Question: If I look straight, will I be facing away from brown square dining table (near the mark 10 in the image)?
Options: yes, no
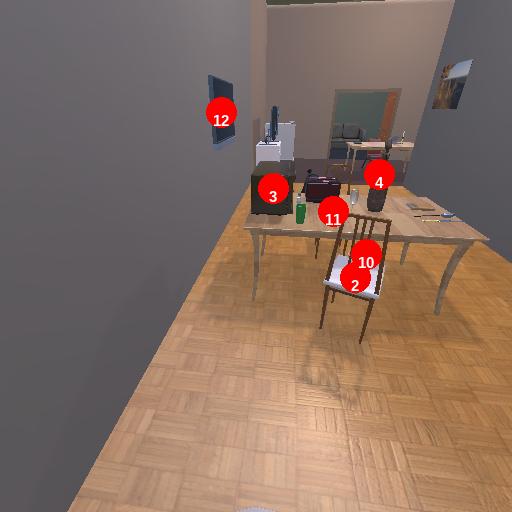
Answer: yes